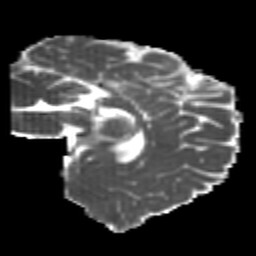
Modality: MD
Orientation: sagittal
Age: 22
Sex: female
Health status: healthy
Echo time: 0.074 s